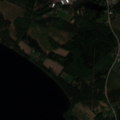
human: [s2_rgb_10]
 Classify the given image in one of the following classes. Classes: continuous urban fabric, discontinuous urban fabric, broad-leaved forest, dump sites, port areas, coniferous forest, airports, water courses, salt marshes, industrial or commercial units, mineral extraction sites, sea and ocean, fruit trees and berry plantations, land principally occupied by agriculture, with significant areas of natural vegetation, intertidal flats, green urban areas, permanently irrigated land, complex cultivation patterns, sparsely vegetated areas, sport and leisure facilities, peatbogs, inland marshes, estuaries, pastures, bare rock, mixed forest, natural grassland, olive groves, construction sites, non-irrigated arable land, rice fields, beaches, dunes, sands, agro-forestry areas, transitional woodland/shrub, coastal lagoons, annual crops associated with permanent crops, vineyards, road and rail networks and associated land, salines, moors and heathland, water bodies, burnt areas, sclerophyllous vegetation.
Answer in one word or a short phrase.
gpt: industrial or commercial units, mixed forest, water bodies